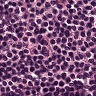
Metastatic tissue present: no